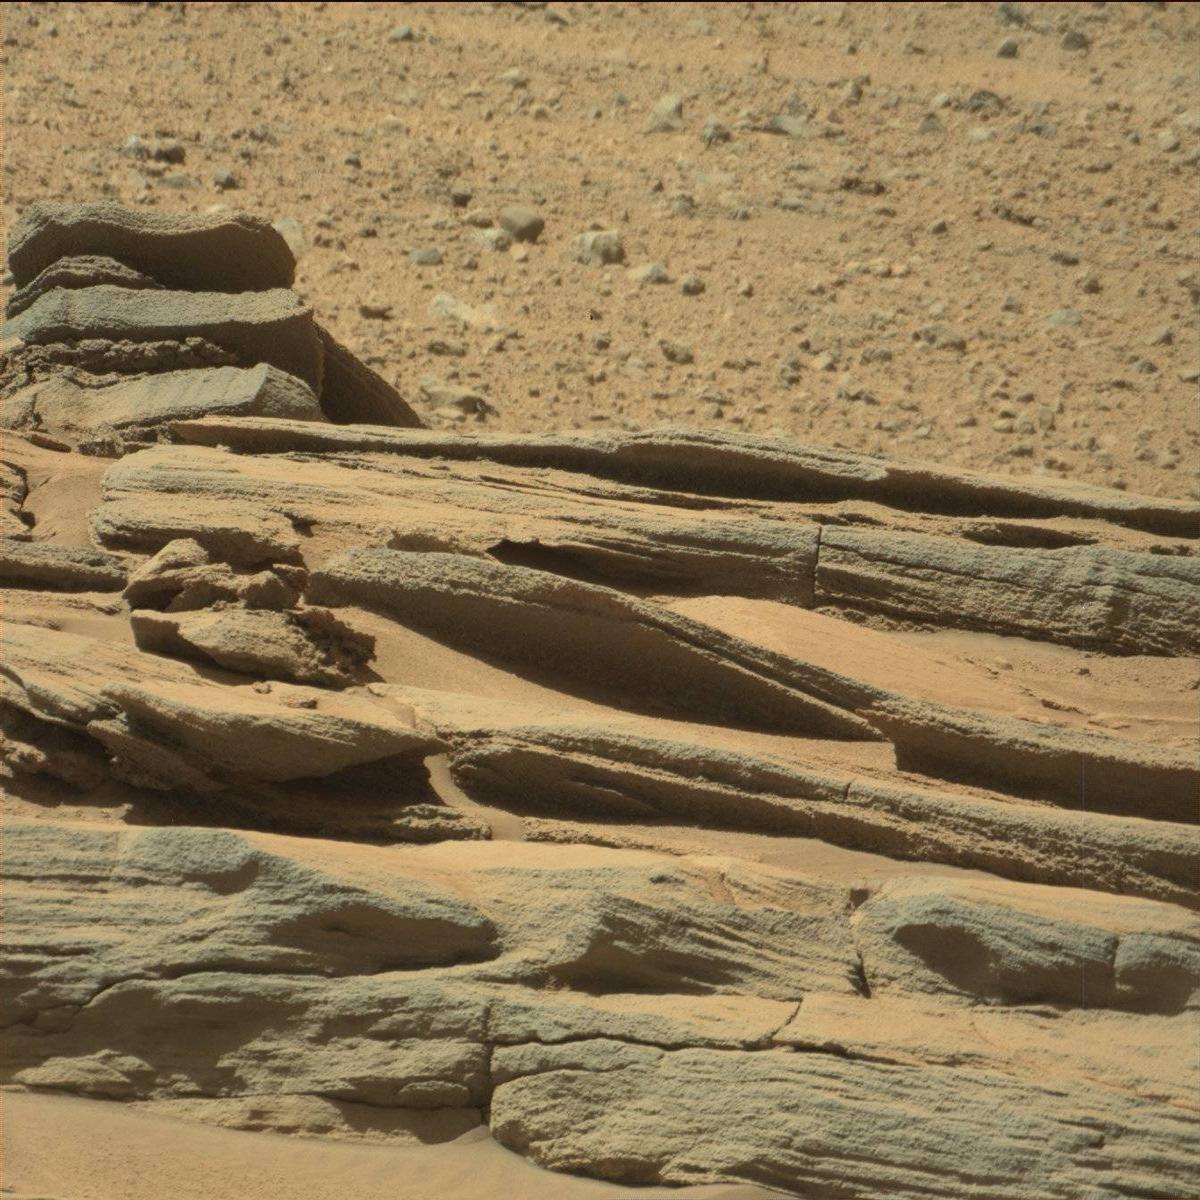
Terrain classes present: Bedrock, Sand / Soil